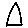
Label: triangle